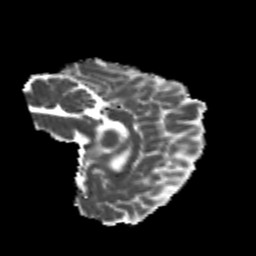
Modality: MD
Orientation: sagittal
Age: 26
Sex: male
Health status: healthy
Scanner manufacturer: philips
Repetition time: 7.389 s
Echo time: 0.08599 s